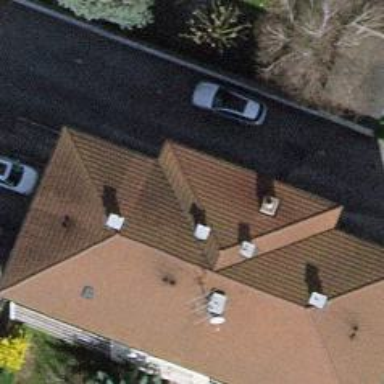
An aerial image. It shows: Apartments building with hipped roof that is oriented along the structure.